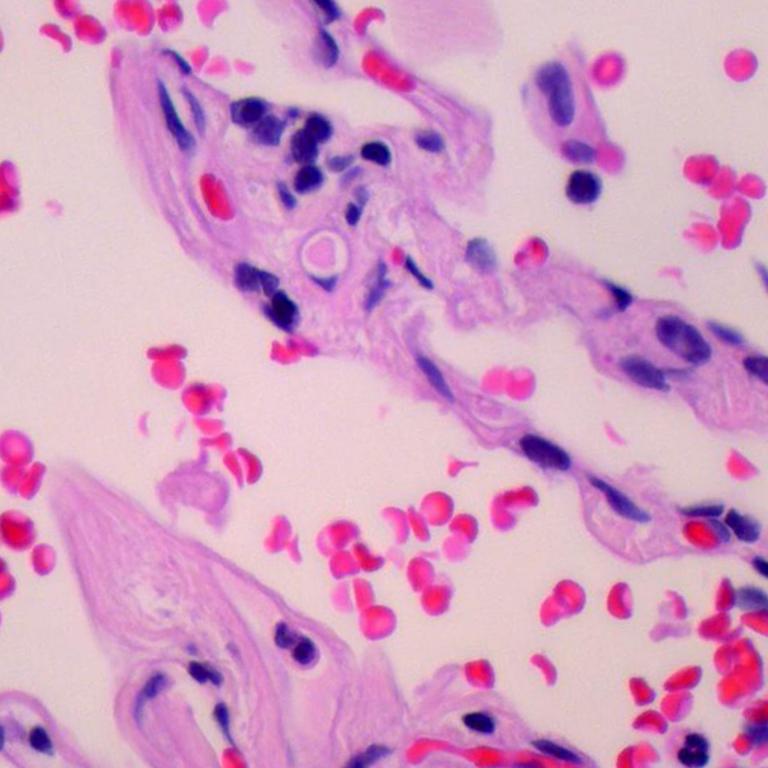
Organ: lung
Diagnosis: benign